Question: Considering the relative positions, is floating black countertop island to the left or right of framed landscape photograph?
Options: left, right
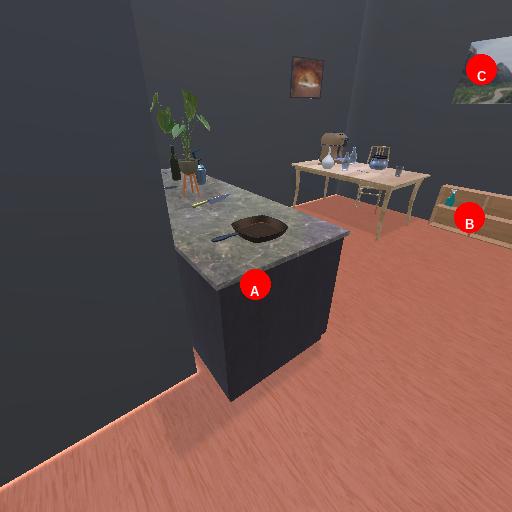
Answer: left